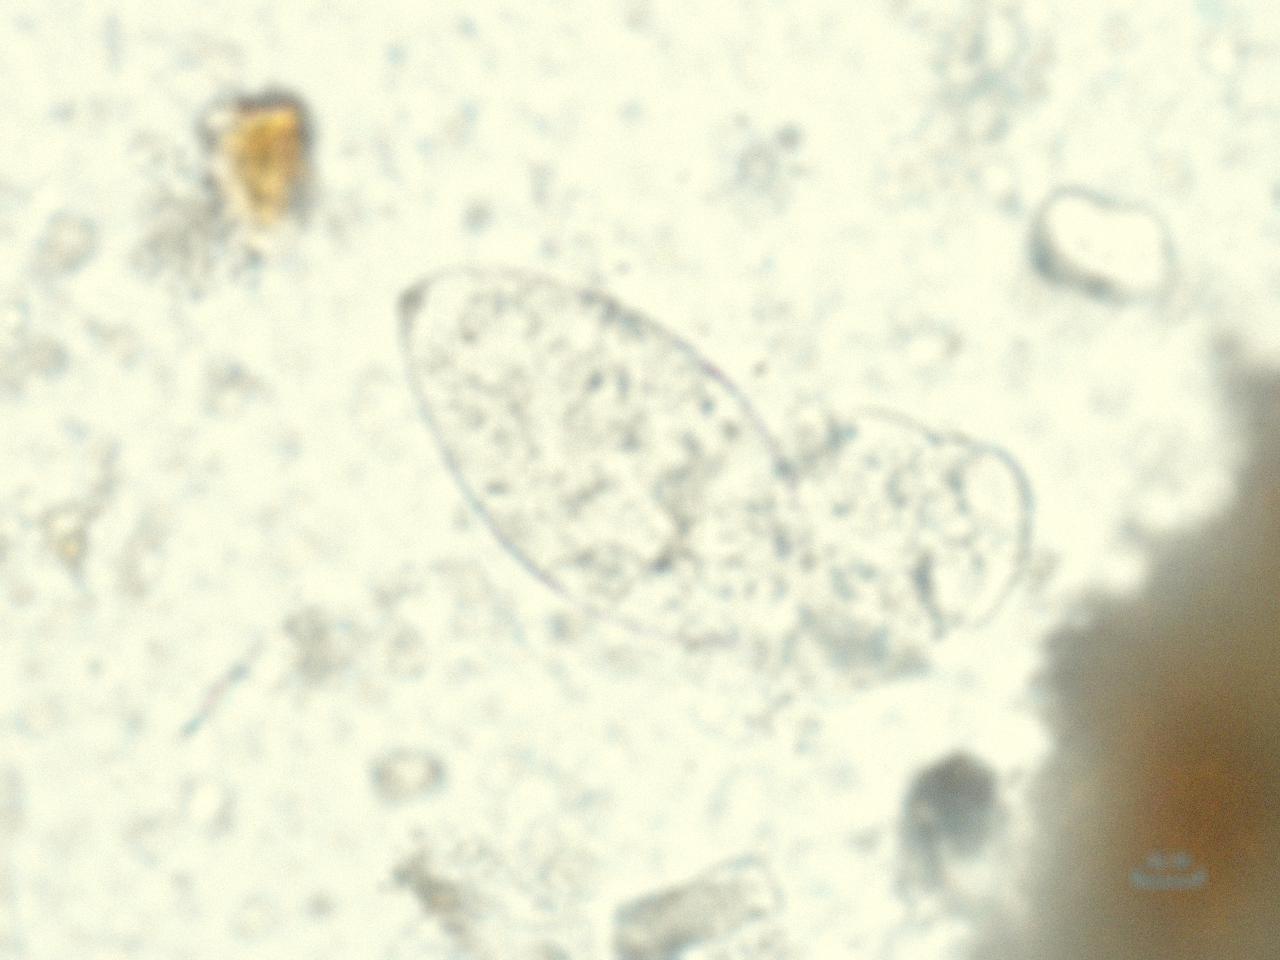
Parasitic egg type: Fasciolopsis buski